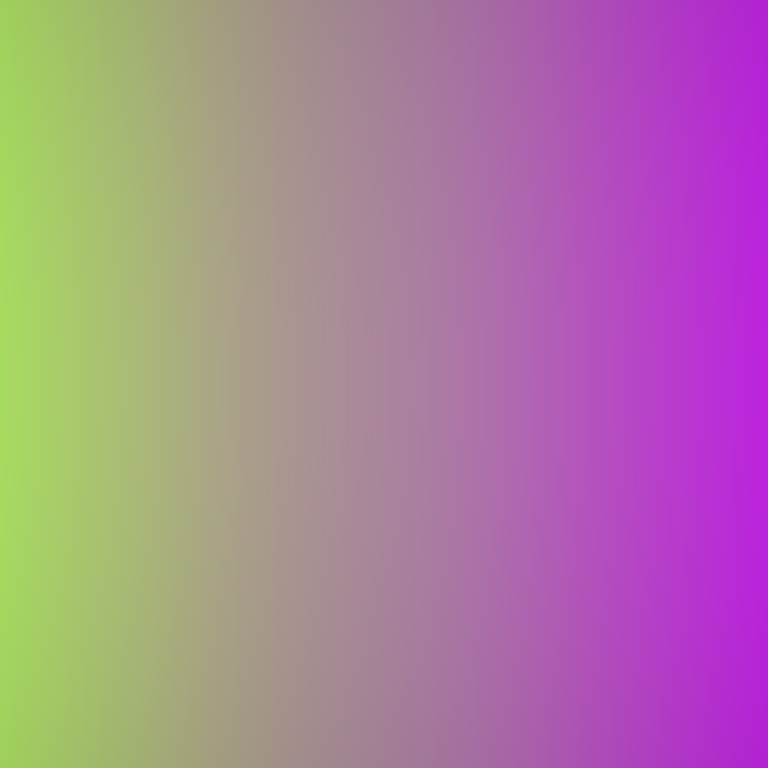
Abstract light effect, smooth gradient from vibrant green to rich purple, dreamy atmosphere, soft blend, no room, no furniture, no objects.